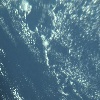
Label: water